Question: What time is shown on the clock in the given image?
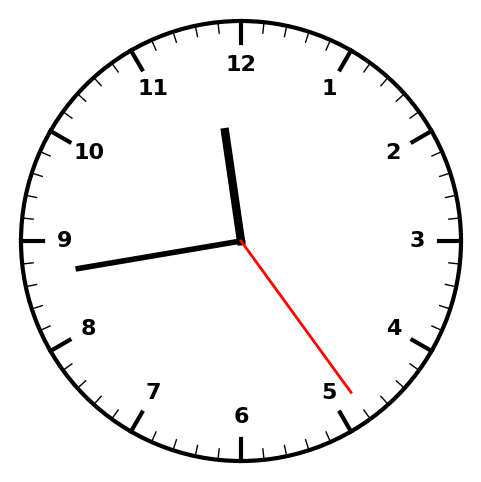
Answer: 11:43:24